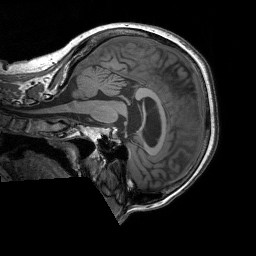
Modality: T1w
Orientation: sagittal
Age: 78
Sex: female
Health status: healthy
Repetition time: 1.9 s
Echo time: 0.00252 s